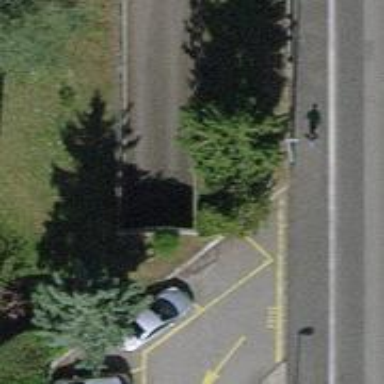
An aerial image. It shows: Parking entrance.